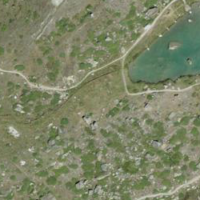
EUNIS habitat code: 26
Species observed at this site:
Rhododendron ferrugineum
Lysandra coridon
Euphrasia alpina
Gymnadenia rhellicani
Geum montanum
Silene acaulis
Phoenicurus ochruros
Arnica montana
Pyrrhocorax graculus
Achillea millefolium